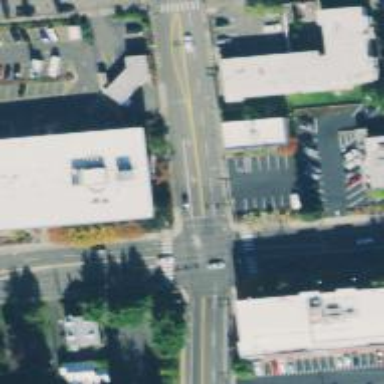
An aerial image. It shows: Pedestrian crossing with zebra markings on the footway.